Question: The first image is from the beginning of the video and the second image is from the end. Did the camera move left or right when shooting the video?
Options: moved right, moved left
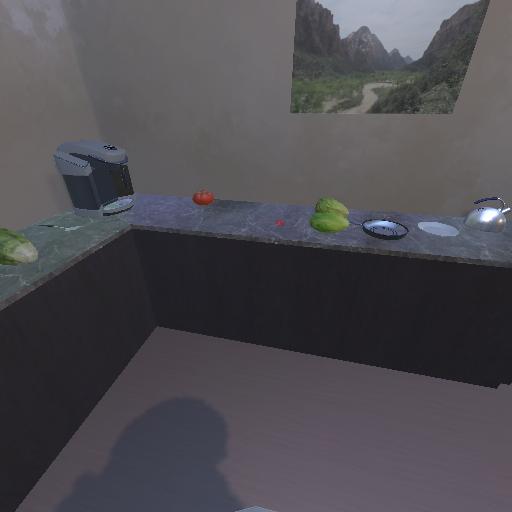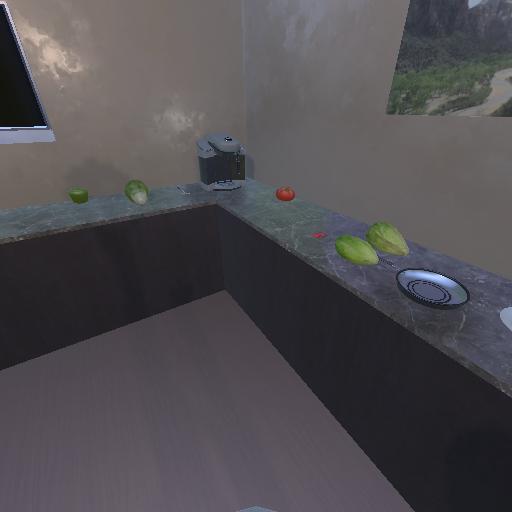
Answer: moved right